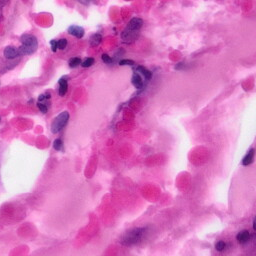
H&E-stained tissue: Pancreatic